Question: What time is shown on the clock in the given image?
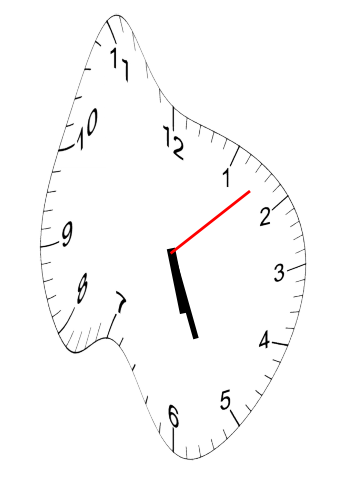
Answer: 05:26:08